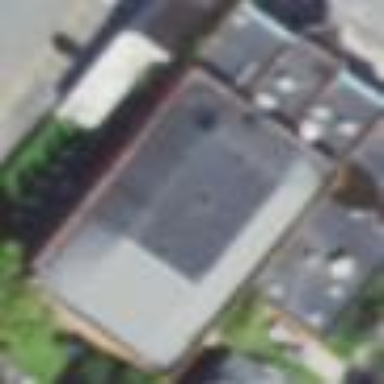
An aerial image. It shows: Cinema building.